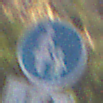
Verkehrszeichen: Gehweg
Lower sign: RichtungsangabeDurchPfeile8
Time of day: MorningAfternoon
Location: Outdoor (RoadRail)
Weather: PartlyCloudy
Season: NotSpecified
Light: Natural